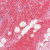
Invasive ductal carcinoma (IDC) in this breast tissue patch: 0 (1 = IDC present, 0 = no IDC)